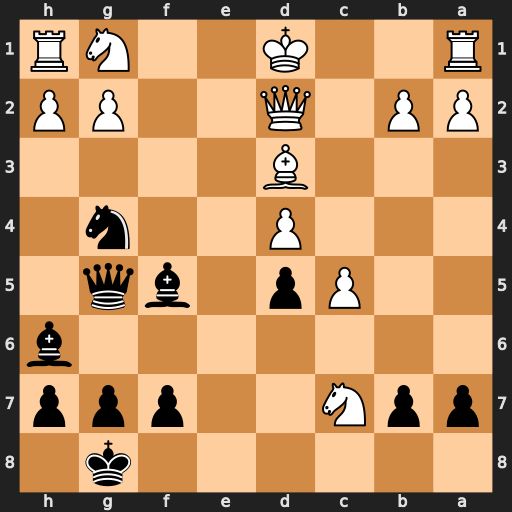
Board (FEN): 6k1/ppN2ppp/7b/2Pp1bq1/3P2n1/3B4/PP1Q2PP/R2K2NR
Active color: b
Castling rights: -
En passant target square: -
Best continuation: Qxd2#